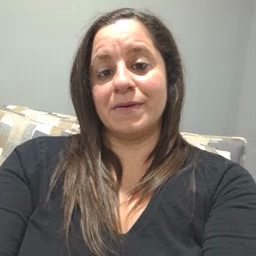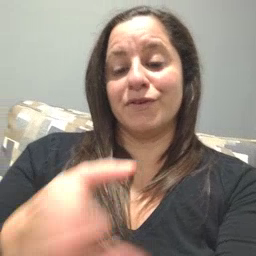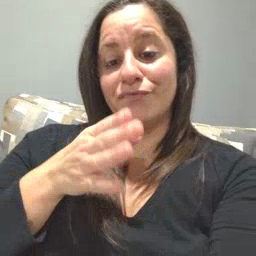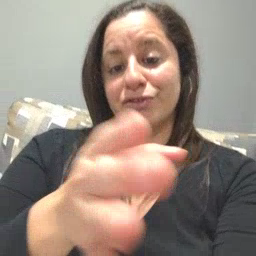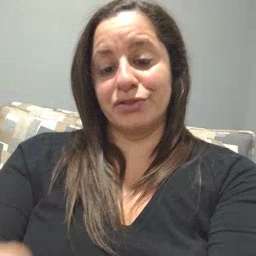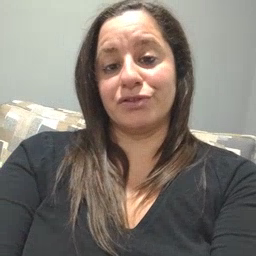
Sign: fish